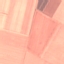
Land use / land cover: AnnualCrop